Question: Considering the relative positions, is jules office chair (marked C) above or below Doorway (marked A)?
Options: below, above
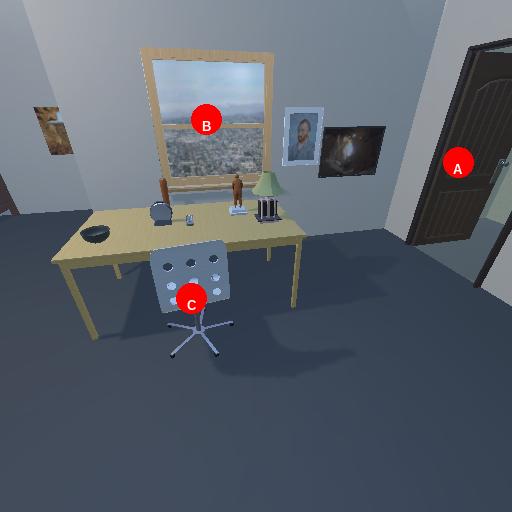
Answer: below